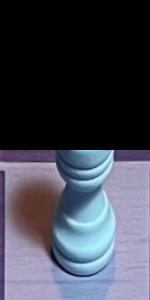
Label: Rook_White